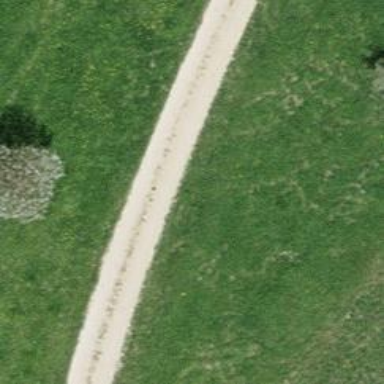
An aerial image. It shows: Gravel track with grade 2 tracktype.